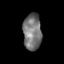
Tissue: skin
Cell type: Epithelial cells
Senescence score: 0.2268
Nuclear area (px): 660
Mean DAPI intensity: 117.403